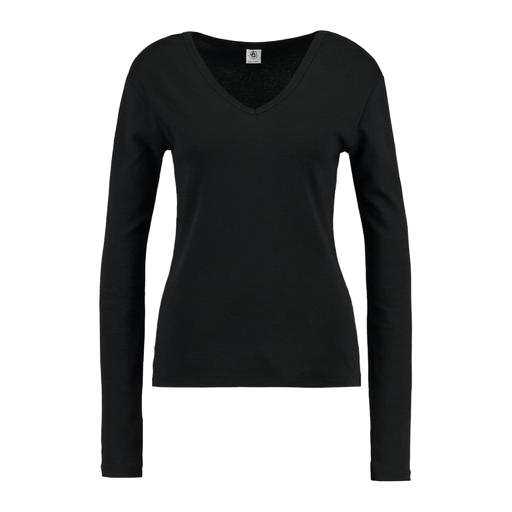
black tall fitted v neck long sleeve t-shirt slub, black women's long sleeve t-shirt, black v-neck t-shirt only macy, white background